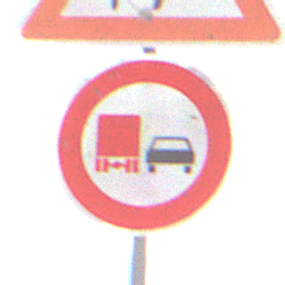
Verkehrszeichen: UeberholverbotKraftfahrzeuge
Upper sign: KinderRechts
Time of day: MorningAfternoon
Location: Outdoor (Nature)
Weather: Overcast
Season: Winter
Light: Natural